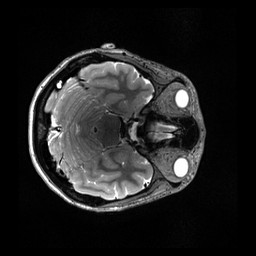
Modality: T2w
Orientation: axial
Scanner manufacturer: siemens
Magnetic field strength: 3 T
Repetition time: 3.2 s
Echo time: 0.564 s